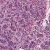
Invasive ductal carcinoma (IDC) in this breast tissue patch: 1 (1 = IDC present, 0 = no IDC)